Question: With Flex 4.10 and a spark List using <URL> -
is it please possible to display decorator images only for some List items?
I have a List representing a weekly Top-rating of players and wonder how to display the medal for winners only:

'''
<fx:Declarations>
<s:MultiDPIBitmapSource id="MEDAL"
source160dpi="@Embed('assets/icons/160/medal-gold.png')"
source240dpi="@Embed('assets/icons/240/medal-gold.png')"
source320dpi="@Embed('assets/icons/320/medal-gold.png')"
source480dpi="@Embed('assets/icons/480/medal-gold.png')" />
<s:ArrayCollection id="_ac" />
</fx:Declarations>
<s:List id="_list"
width="100%"
height="100%"
dataProvider="{_ac}"
change="handleChange(event)">
<s:itemRenderer>
<fx:Component>
<s:IconItemRenderer
iconField="avatar"
messageField="city"
decorator="{outerDocument.MEDAL}"
iconFunction="{outerDocument.iconFunc}"
labelFunction="{outerDocument.labelFunc}" />
</fx:Component>
</s:itemRenderer>
</s:List>
'''
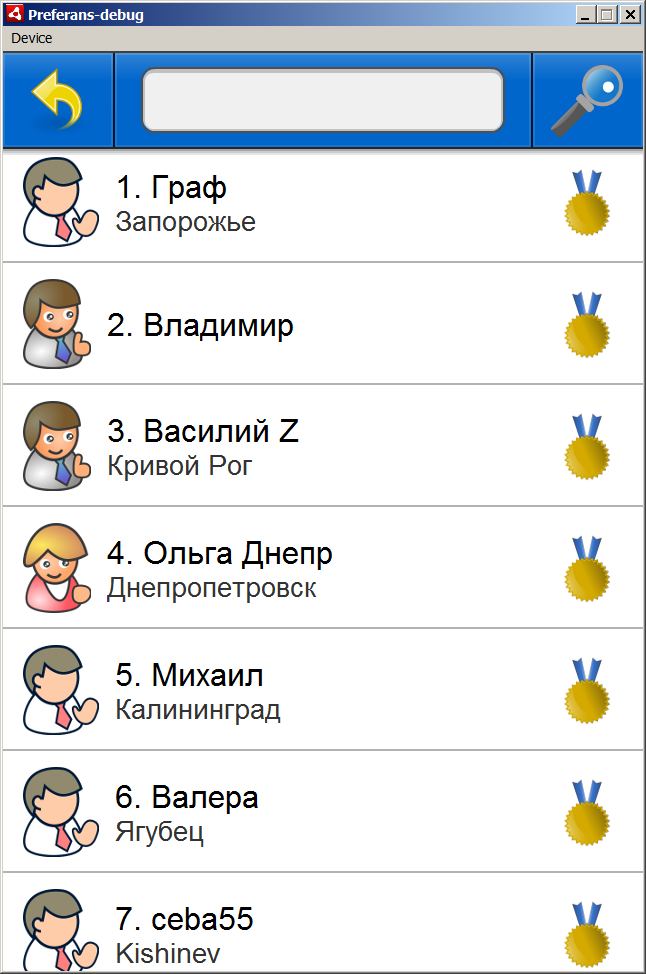
Answer: The short answer is to set the decorator to null in your data change function.
Longer answer:
'''
<s:IconItemRenderer
iconField="avatar"
messageField="city"
decorator="{outerDocument.MEDAL}"
iconFunction="{outerDocument.iconFunc}"
labelFunction="{outerDocument.labelFunc}"
dataChange="onDataChange(event)" >
<fx:Script>
<![CDATA[
import mx.events.FlexEvent;
public var statManager :StatManager = StatManager.instance;
protected function onDataChange(event:FlexEvent):void
{
if(SomeConditionThatDeterminesThatDecoratorShouldBeDisplayed){
this.decorator = outerDocument.MEDAL;
} else {
this.decorator = null;
}
}
]]>
</fx:Script>
</s:IconItemRenderer>
'''
I use this same approach in my mobile game.